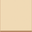
Piece: xx